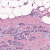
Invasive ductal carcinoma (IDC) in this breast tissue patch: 1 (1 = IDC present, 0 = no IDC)